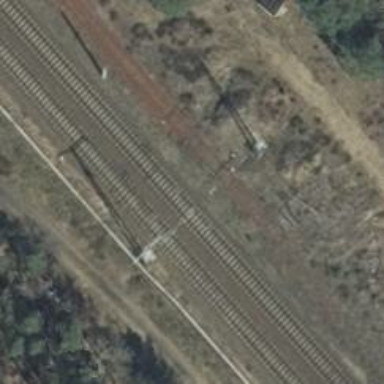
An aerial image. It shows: Abandoned railway yard.